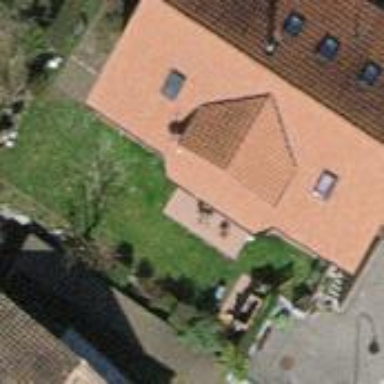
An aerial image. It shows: Building with tile roof.